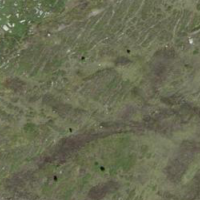
EUNIS habitat code: 23
Species observed at this site:
Vaccinium myrtillus
Vaccinium uliginosum